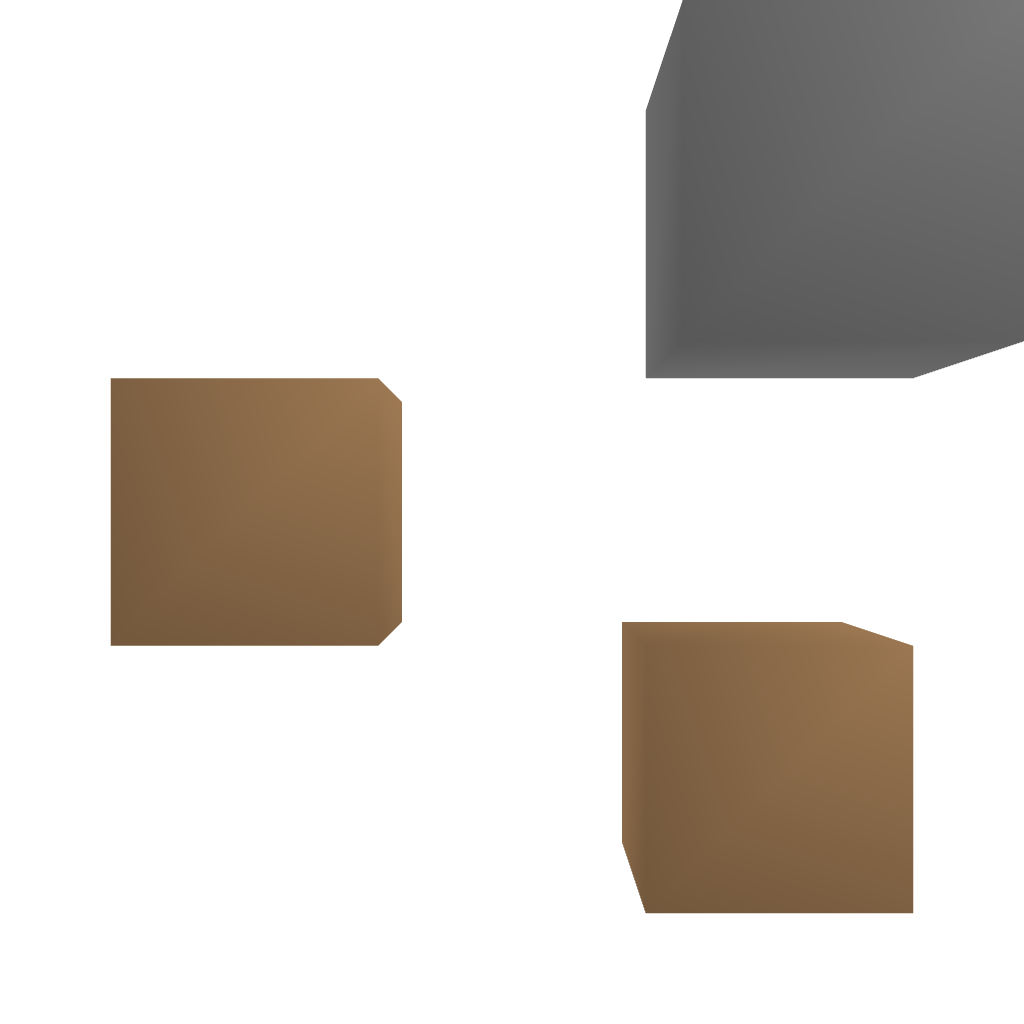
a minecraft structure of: Simple Casino bad low quality